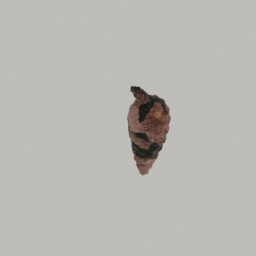
Label: nature